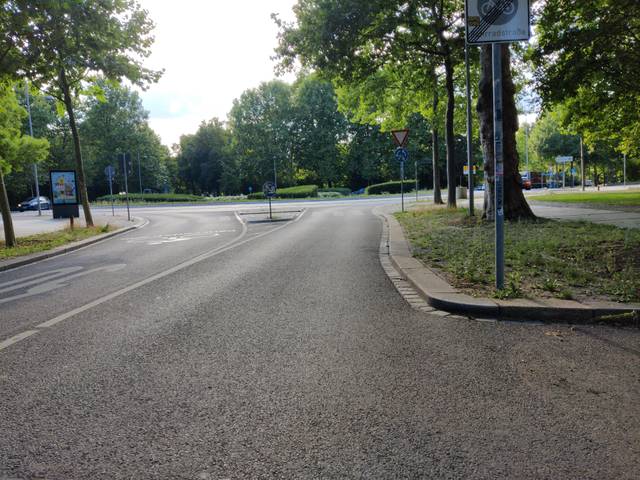
Region: Germany
Coordinates: 51.332, 12.363